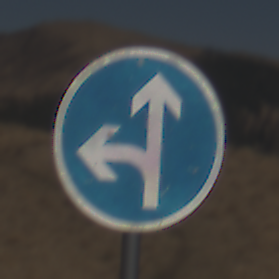
Verkehrszeichen: VorgeschriebeneFahrtrichtungGeradeausOderLinks
Umgebung: Outdoor, Nature
Tageszeit: Midday
Wetter: Clear
Licht: Natural
Jahreszeit: NotSpecified
Kontrast: HighContrast